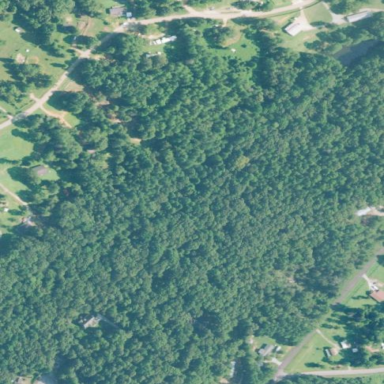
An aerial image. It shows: Serene woodland landscape.